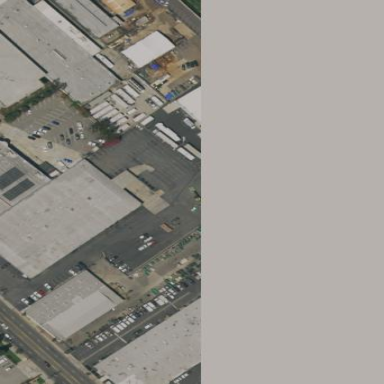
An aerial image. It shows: Warehouse.